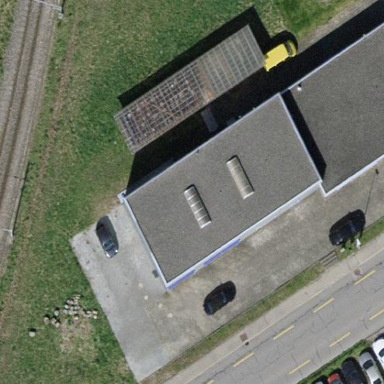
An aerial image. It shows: Building that houses car shop.